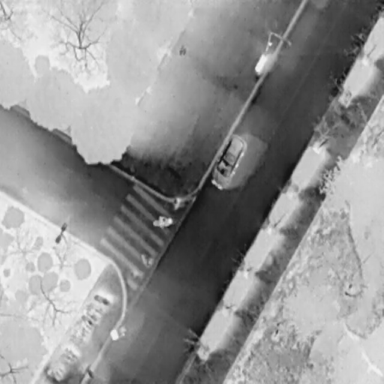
There are four objects shown in the infrared image, including a Car, two Bicycles, and a Person.